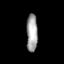
Tissue: skin
Cell type: Endothelial cells
Senescence score: 0.736
Nuclear area (px): 408
Mean DAPI intensity: 162.566